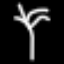
Label: palm tree